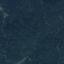
Label: Forest